Question: I am on Windows 7 running PowerShell version 2.0.
I used the following PowerShell code (from this answer: <URL> to modify my PowerShell profile:
'''
"'nNew-Alias which get-command" | add-content $profile
'''
As expected, it appended the line in question to my profile BUT afterwards, my Vim sessions started showing ^M characters at the end of each line. Very strange! Any clue on what caused it and how to fix it? I tried 'set fileformat=dos' in Vim but it did nothing.
Here's my Vim version information:

(Not sure how to make the picture larger - this is not its normal size.)
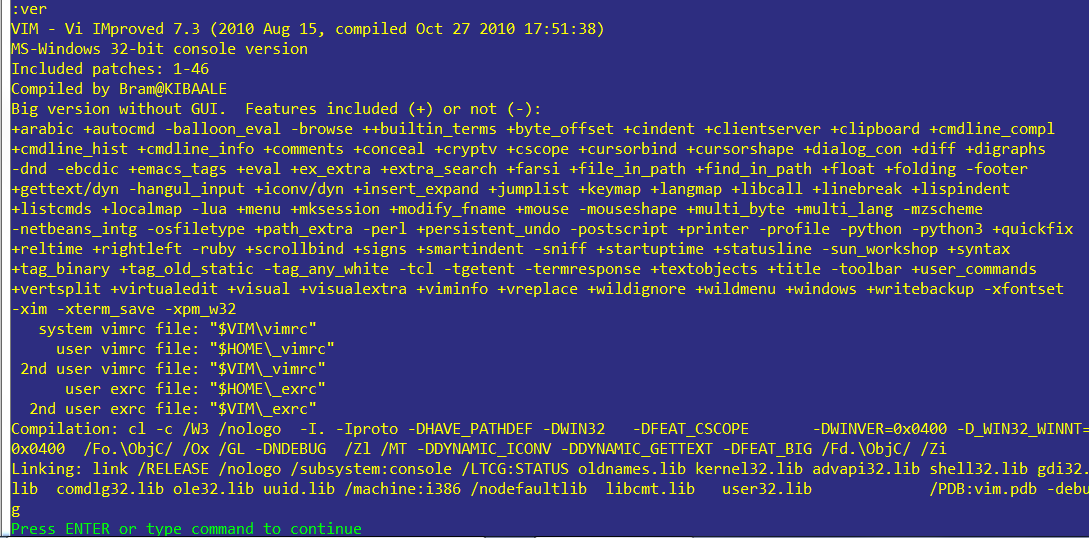
Answer: The problem was that the file became corrupted. In such a case, . The fix was to manually remove these characters '(%s/^M//g)'.
Still not clear to me, because these characters are SUPPOSED TO BE in the file as Windows file format uses them. But at least the problem was solved.
EDIT: Please see the exchange of comments w/ dash-tom-bang, which provides clarification.